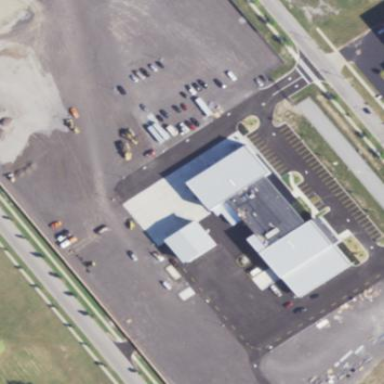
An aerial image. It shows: Retail building.